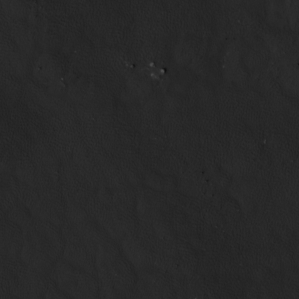
Label: non_frost